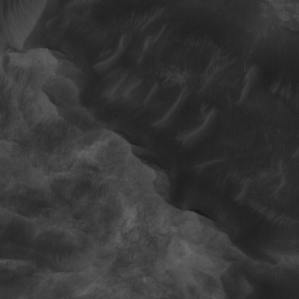
Label: non_frost